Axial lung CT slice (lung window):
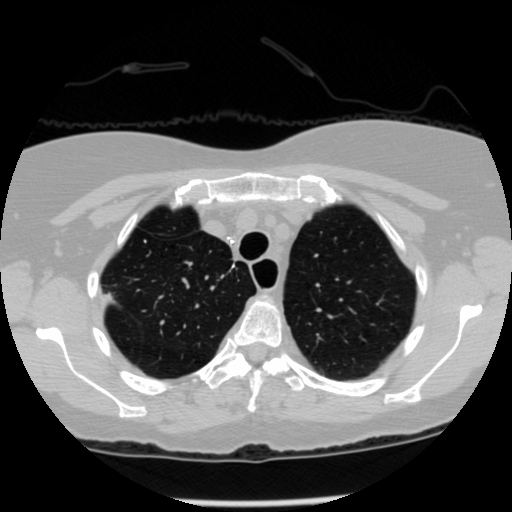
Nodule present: no